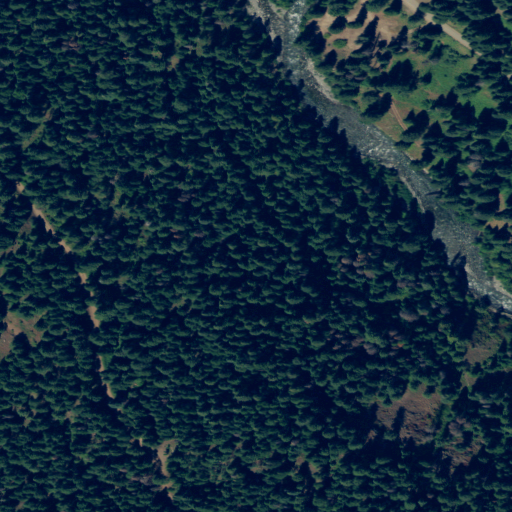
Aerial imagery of valley in Oregon named Blue Canyon containing evergreen forest and open water